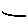
Label: smiley face